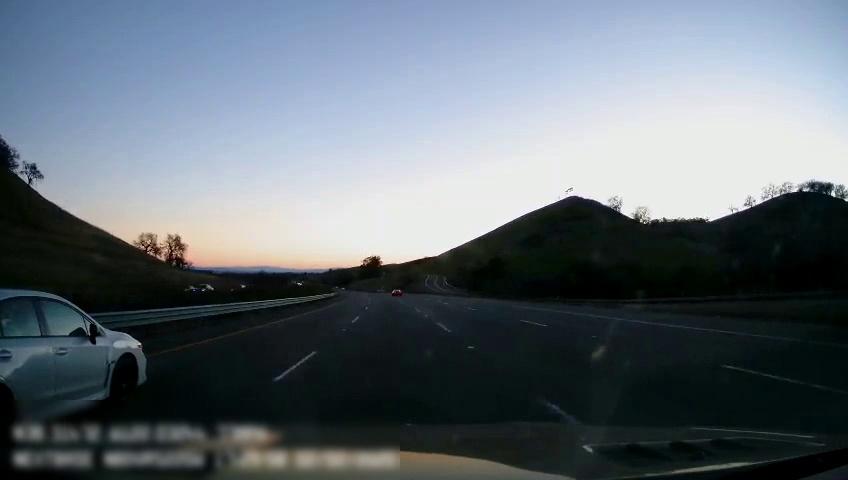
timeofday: Day
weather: Sunny
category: Drivable Space
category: Vehicles | Car
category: Vehicles | Car
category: Vehicles | SUV
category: Lanes | Current Lane
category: Lanes | Current Lane
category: Lanes | Alternate Lane
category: Lanes | Alternate Lane
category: Lanes | Alternate Lane
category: Lanes | Alternate Lane
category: Lanes | Alternate Lane